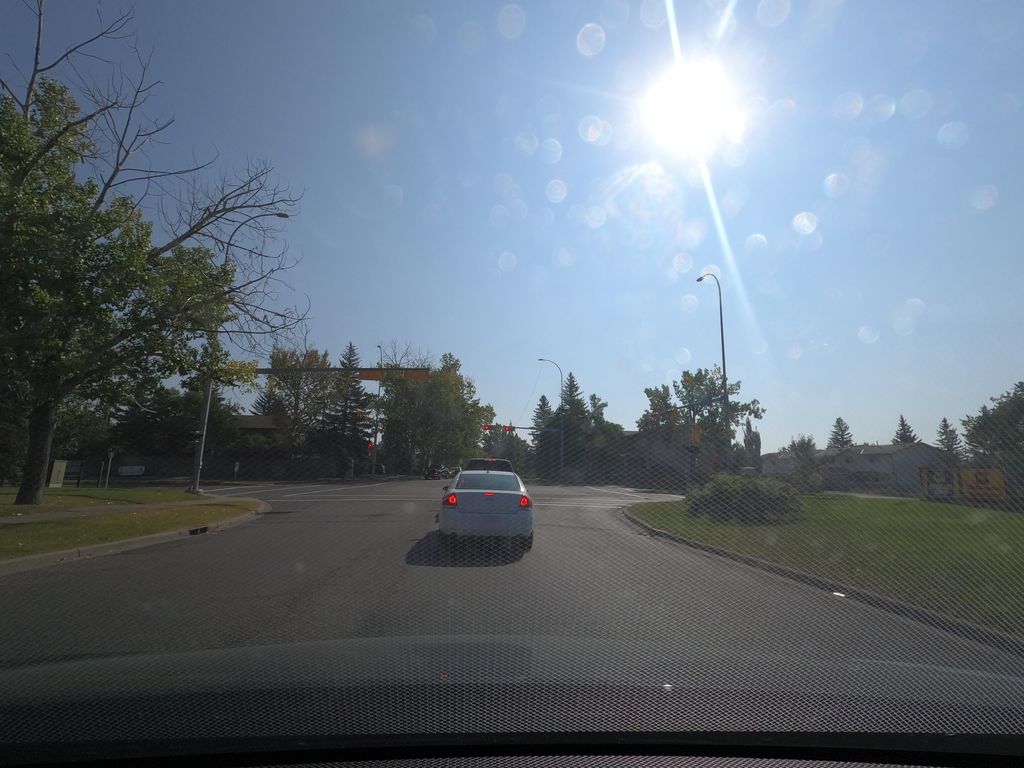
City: calgary